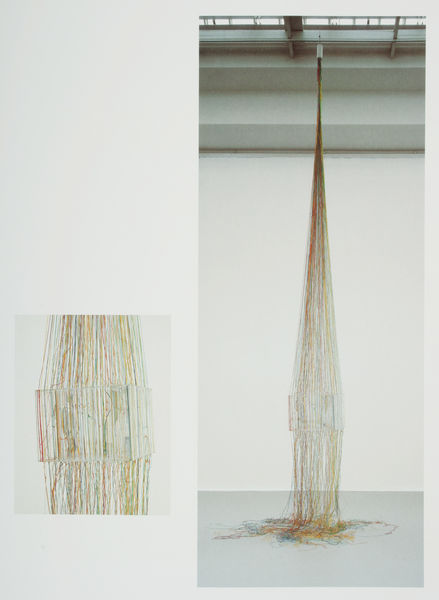
Titel: Strahlenfall - Objet variable
Künstler: Gerhard Hoehme
Standort: Düsseldorf
Institution: Gerhard und Magarete Hoehme-Stiftung
Schlagwörter: fuß, weiß, ausschnitt, bunt, grau, raum, spitze, boden, decke, zwei, abstrakt, modern, korb, faden, hängen, schraffur, kasten, museum, fäden, objekt, installation, kubus, bleu, strippen, nstallation, qubus